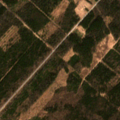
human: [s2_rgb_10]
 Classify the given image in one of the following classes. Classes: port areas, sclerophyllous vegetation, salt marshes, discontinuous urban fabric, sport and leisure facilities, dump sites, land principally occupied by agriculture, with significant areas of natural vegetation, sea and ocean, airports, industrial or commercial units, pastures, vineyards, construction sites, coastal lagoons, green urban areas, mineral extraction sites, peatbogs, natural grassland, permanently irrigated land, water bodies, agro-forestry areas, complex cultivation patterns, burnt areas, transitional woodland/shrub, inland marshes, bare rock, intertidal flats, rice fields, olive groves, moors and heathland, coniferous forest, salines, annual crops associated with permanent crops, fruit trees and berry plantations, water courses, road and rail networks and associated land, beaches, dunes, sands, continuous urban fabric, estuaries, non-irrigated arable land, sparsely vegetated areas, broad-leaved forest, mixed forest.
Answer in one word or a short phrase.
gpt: coniferous forest, mixed forest, transitional woodland/shrub